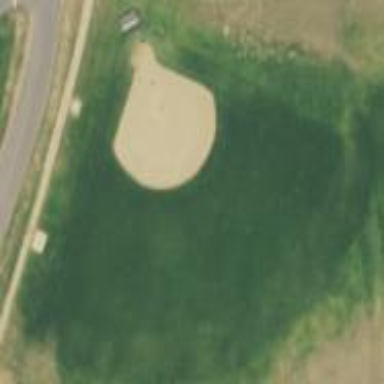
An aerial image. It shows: Grass pitch designated for baseball.